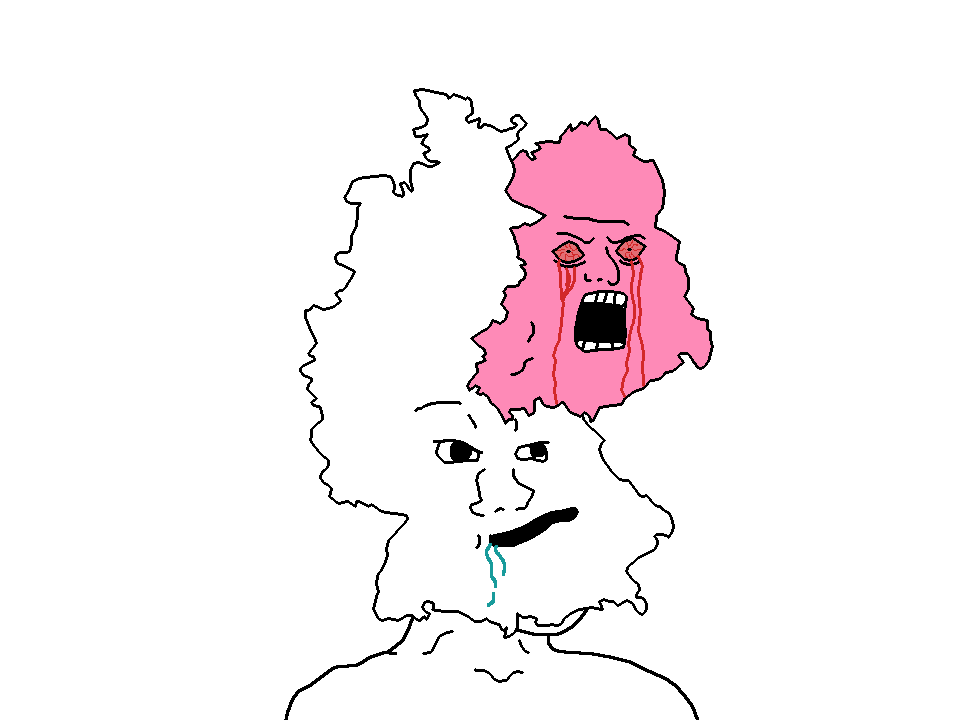
Label: 5_Brainlet